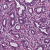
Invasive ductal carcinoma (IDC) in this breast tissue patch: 1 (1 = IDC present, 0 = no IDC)